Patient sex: F
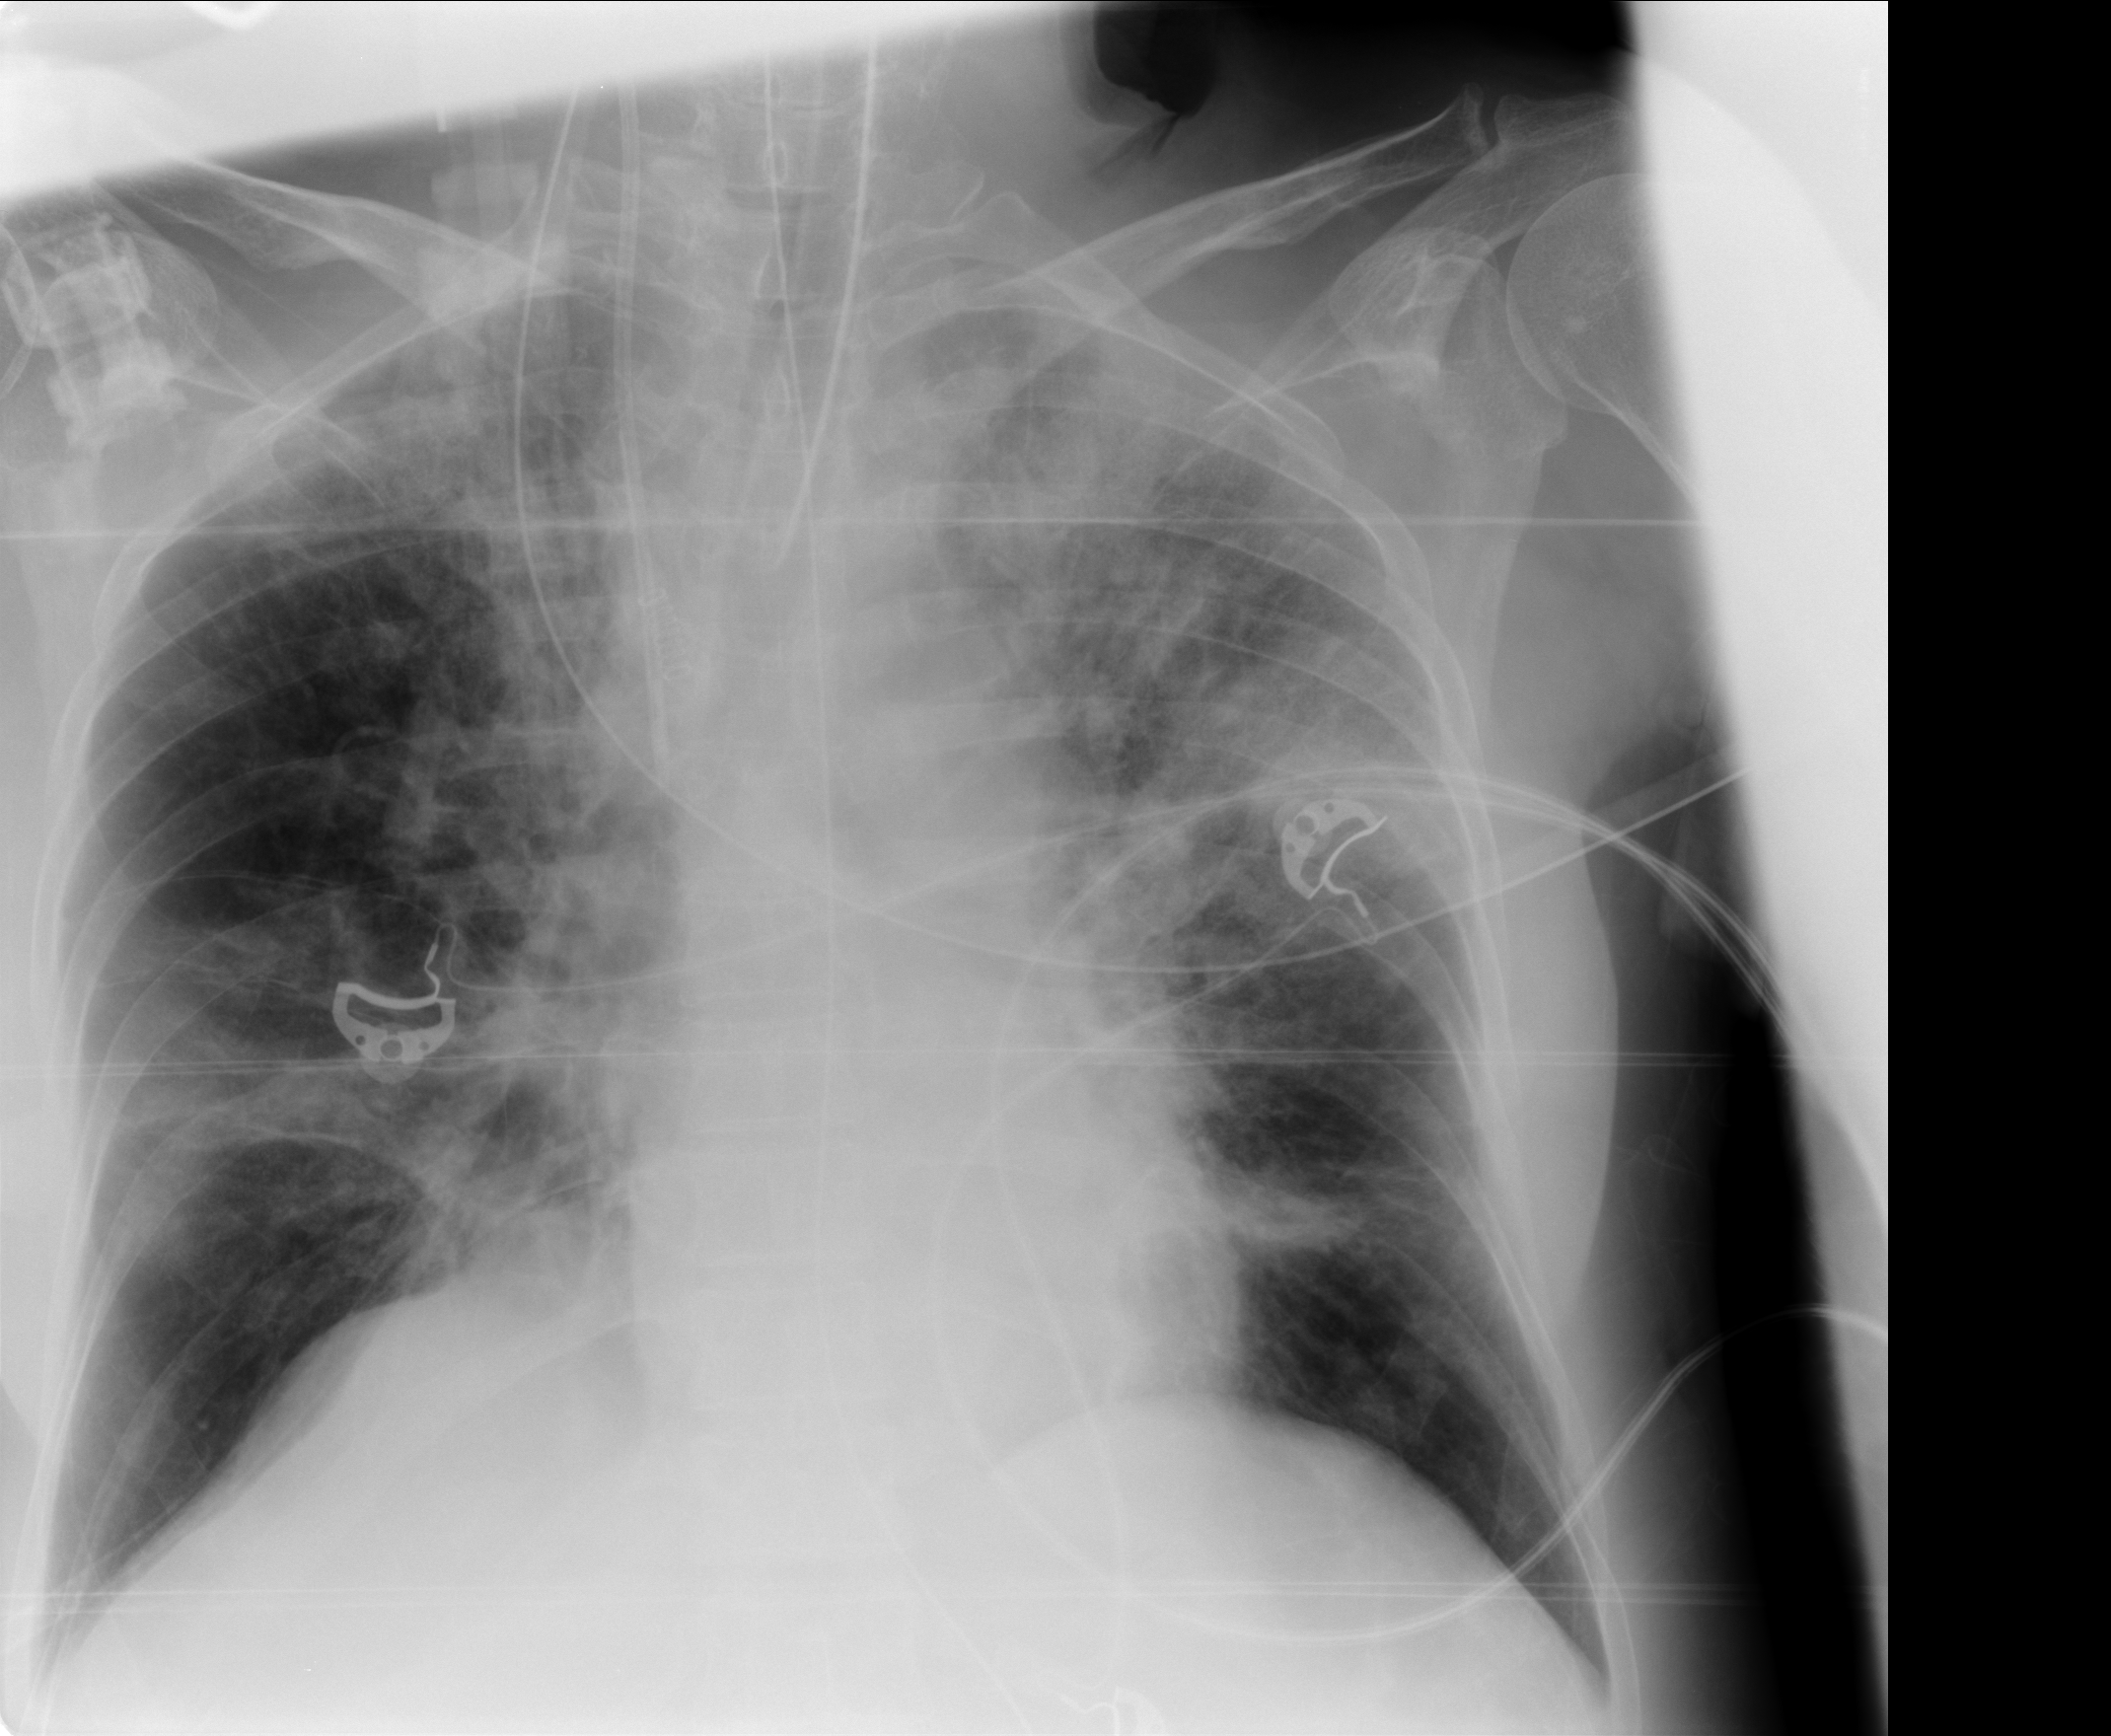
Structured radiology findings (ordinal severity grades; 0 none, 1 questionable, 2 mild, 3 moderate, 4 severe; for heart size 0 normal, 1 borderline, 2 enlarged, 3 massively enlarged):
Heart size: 0
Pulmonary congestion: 0
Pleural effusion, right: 0
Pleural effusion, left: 0
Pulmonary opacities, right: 3
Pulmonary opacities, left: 3
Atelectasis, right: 3
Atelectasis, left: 3